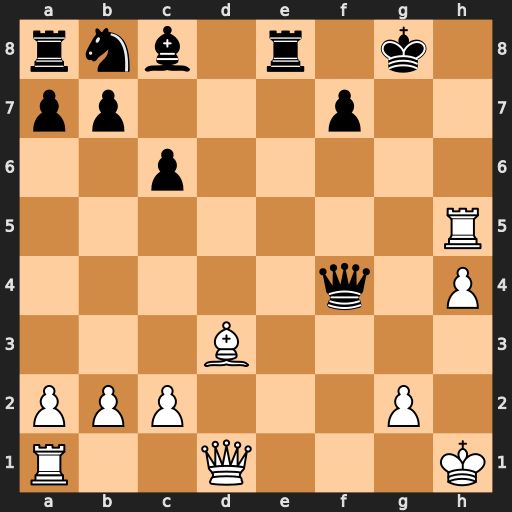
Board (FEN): rnb1r1k1/pp3p2/2p5/7R/5q1P/3B4/PPP3P1/R2Q3K
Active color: w
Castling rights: -
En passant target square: -
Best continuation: Rg5+ Kf8 Qh5